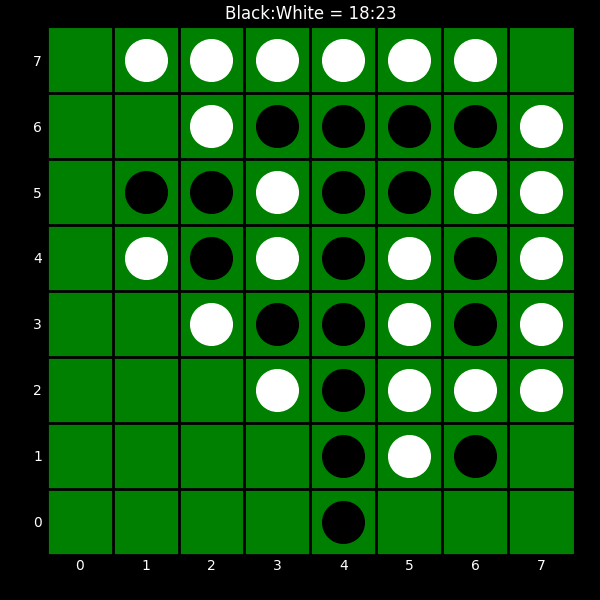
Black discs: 18
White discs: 23